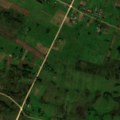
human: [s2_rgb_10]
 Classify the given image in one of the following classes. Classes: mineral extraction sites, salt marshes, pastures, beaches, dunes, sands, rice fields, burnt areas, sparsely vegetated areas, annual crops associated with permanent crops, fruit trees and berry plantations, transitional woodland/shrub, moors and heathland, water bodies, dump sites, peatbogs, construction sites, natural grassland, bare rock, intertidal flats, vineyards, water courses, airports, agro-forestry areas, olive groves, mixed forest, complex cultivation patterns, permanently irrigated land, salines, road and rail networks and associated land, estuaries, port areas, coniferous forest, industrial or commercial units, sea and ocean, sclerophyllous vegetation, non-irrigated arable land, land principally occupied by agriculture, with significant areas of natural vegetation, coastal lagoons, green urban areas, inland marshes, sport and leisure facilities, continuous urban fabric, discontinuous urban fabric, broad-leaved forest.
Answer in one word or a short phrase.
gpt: non-irrigated arable land, complex cultivation patterns, land principally occupied by agriculture, with significant areas of natural vegetation